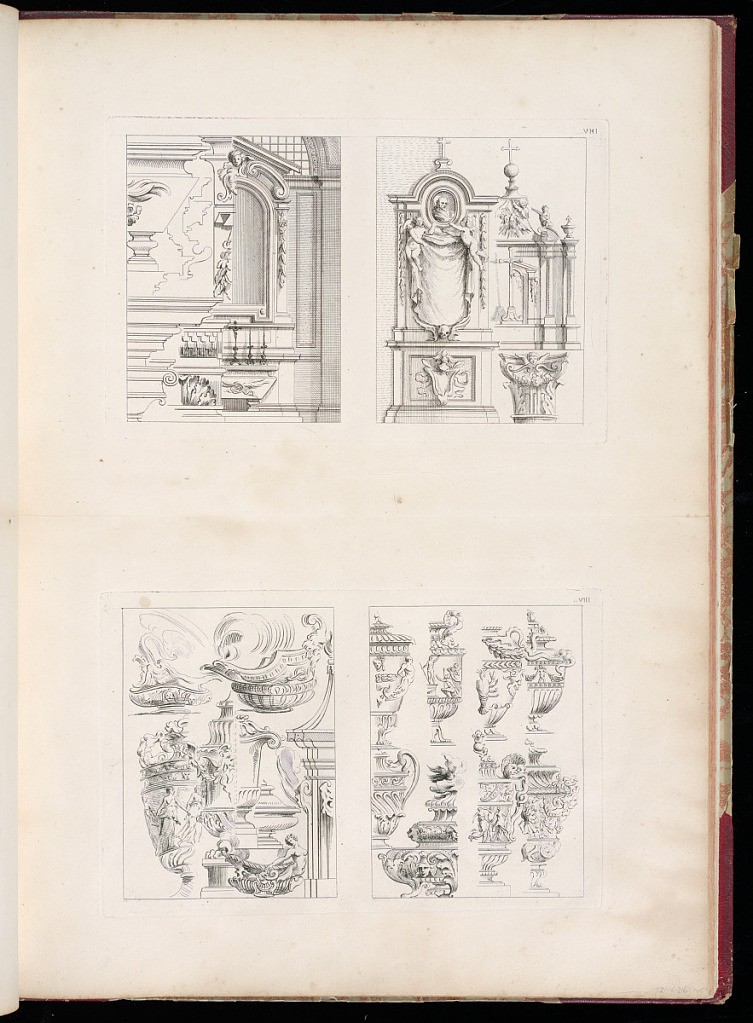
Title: Designs After Architecture
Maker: Gilles-Marie Oppenord, French, 1672–1742
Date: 1749-1761
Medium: Etching and engraving on laid paper
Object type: Bound print
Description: Page printed with two plates (each divided into two) depicting architecture fragments, including a cornices, an aedicule, capitals, and vases. The plates are numbered but not signed.